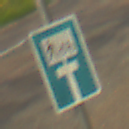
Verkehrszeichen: SackgasseRadverkehrFussgaengerDurchlaessig
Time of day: Midday
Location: Outdoor (RoadRail)
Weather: PartlyCloudy
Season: NotSpecified
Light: Natural